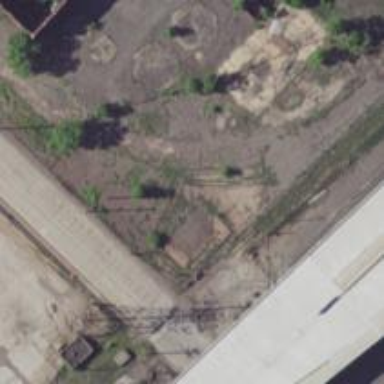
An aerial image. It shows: Disused railway spur.